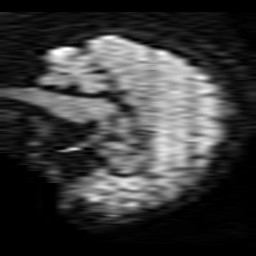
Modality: TRACE
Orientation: sagittal
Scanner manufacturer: ge
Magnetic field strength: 1.5 T
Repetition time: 8 s
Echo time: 0.0974 s